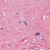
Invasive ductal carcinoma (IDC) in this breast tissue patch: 1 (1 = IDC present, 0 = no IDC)